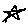
Label: star